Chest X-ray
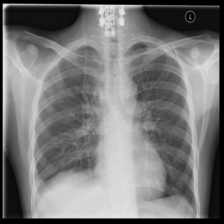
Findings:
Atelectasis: negative
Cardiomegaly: negative
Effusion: negative
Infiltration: positive
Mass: negative
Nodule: positive
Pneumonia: negative
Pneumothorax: negative
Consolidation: negative
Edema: negative
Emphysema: negative
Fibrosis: positive
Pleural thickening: negative
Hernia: negative